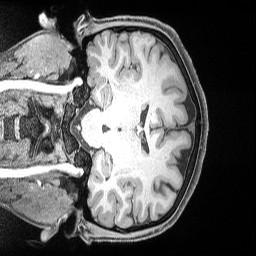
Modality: T1w
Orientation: coronal
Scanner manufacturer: siemens
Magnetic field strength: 3 T
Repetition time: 2.53 s
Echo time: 0.00169 s